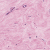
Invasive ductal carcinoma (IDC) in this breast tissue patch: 0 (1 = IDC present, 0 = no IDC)